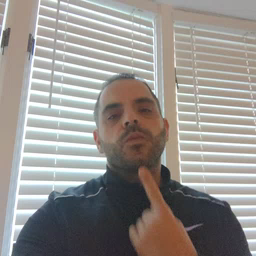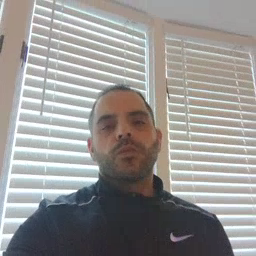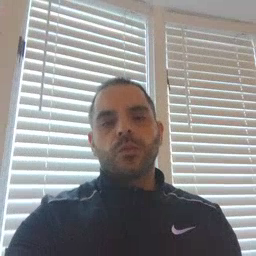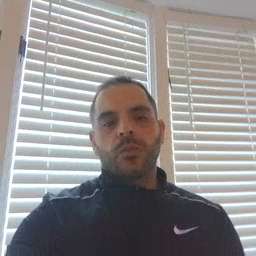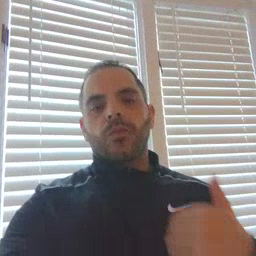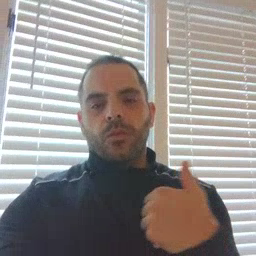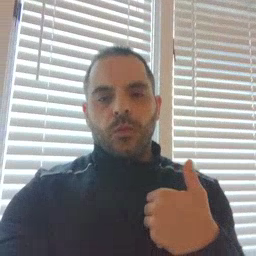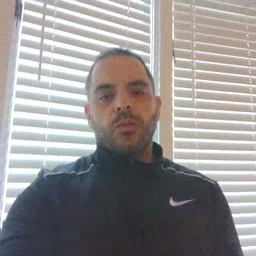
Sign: animal